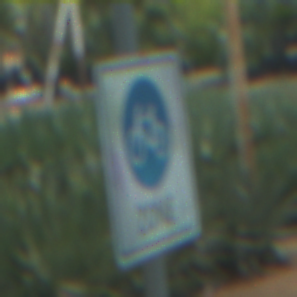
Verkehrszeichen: BeginnFahrradzone
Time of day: MorningAfternoon
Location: Roofed (Special)
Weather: PartlyCloudy
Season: NotSpecified
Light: Natural